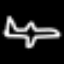
Label: airplane